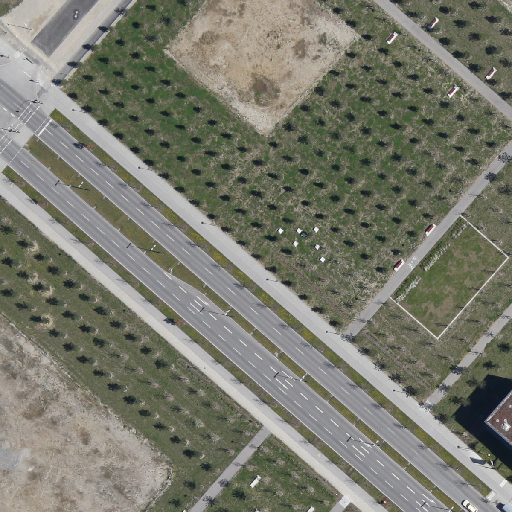
Referring expression: bikeway